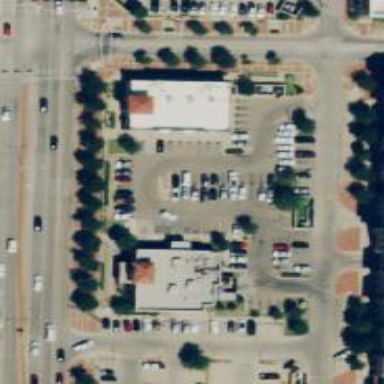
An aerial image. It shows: Parking space.